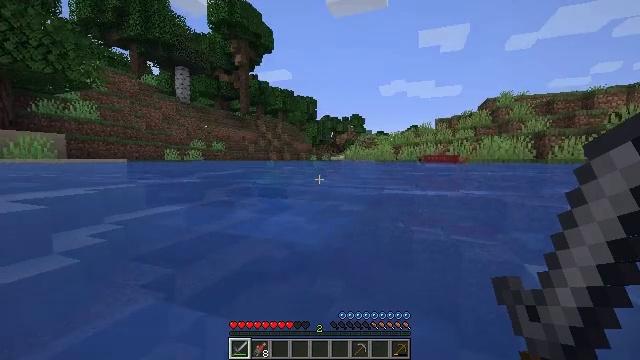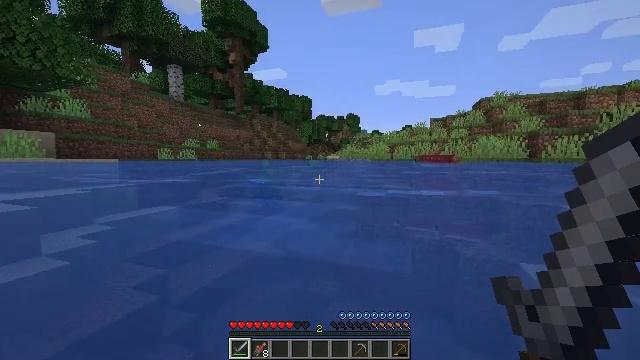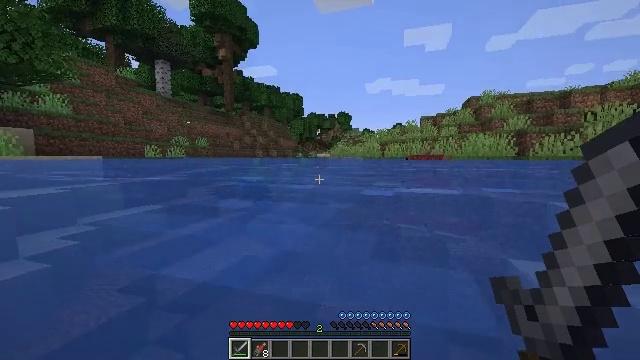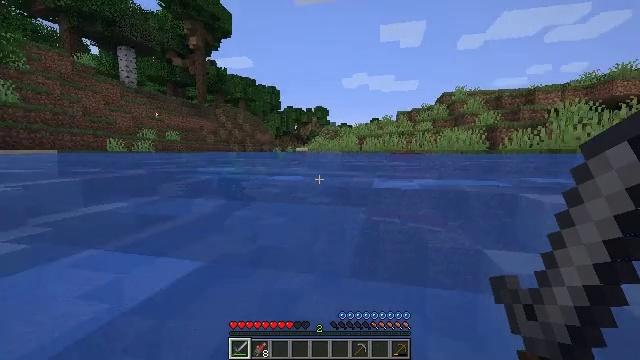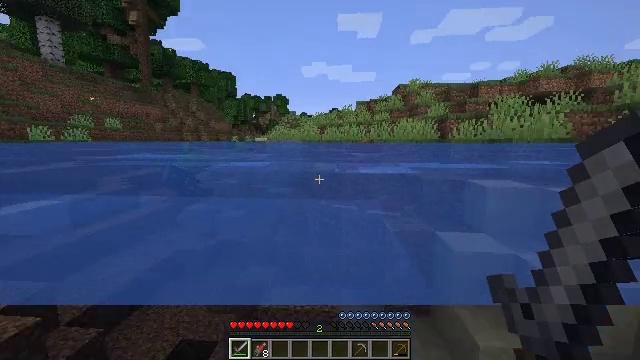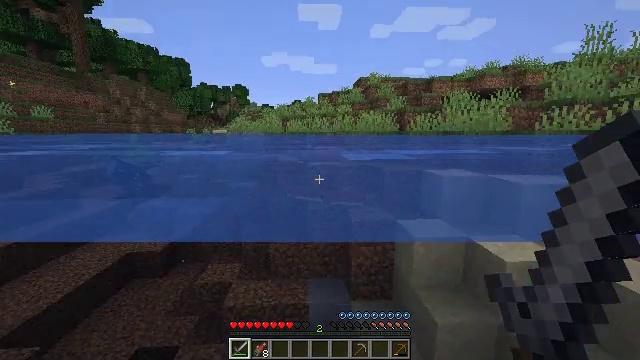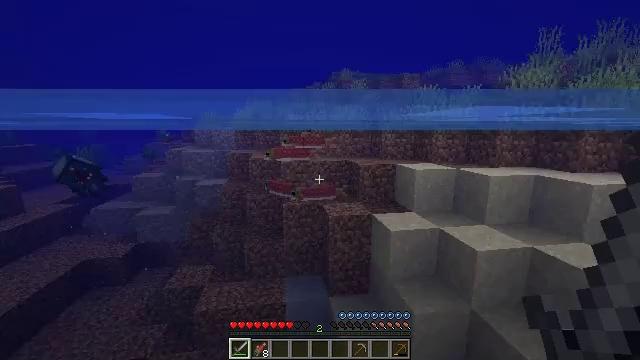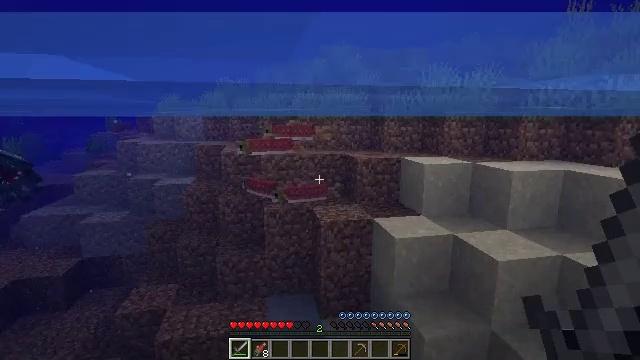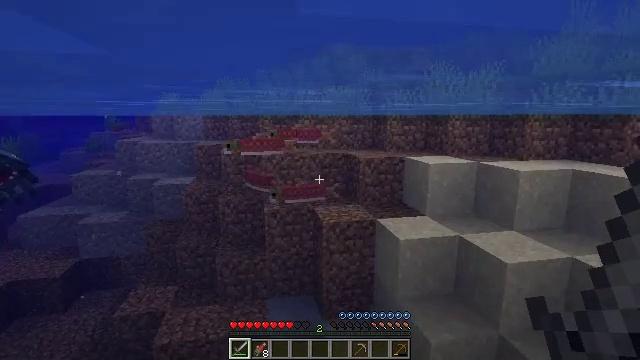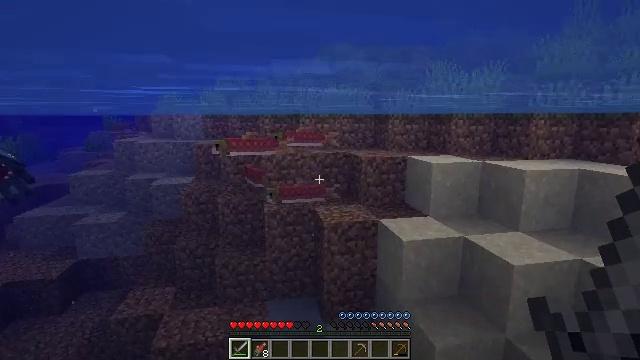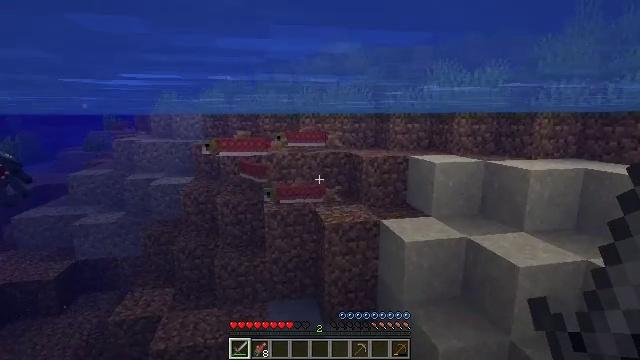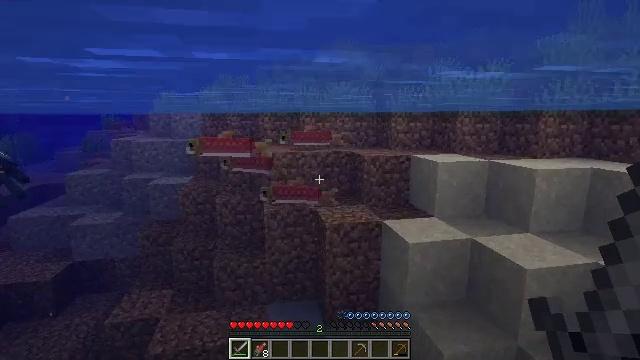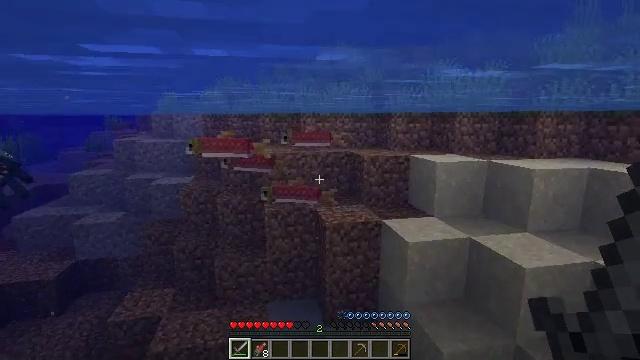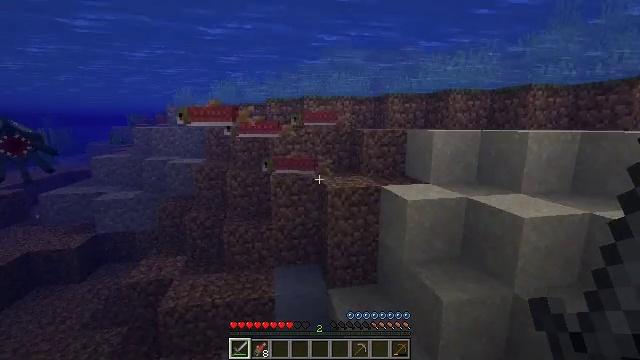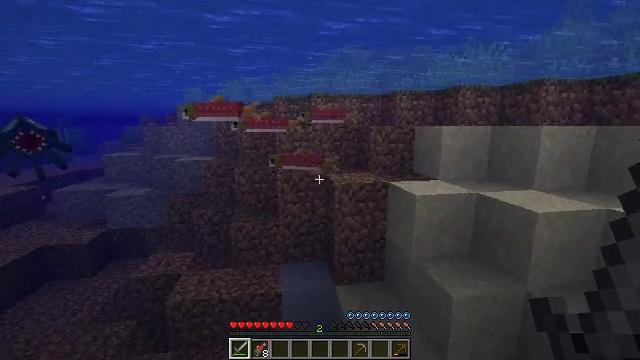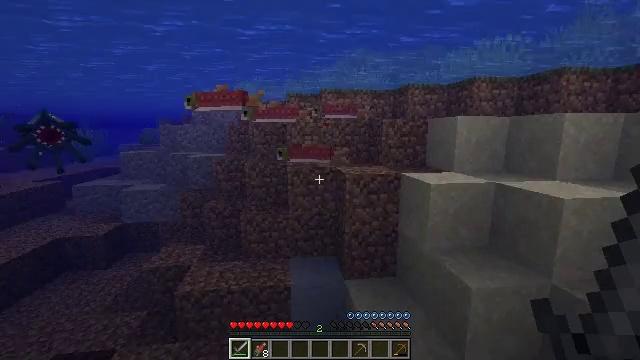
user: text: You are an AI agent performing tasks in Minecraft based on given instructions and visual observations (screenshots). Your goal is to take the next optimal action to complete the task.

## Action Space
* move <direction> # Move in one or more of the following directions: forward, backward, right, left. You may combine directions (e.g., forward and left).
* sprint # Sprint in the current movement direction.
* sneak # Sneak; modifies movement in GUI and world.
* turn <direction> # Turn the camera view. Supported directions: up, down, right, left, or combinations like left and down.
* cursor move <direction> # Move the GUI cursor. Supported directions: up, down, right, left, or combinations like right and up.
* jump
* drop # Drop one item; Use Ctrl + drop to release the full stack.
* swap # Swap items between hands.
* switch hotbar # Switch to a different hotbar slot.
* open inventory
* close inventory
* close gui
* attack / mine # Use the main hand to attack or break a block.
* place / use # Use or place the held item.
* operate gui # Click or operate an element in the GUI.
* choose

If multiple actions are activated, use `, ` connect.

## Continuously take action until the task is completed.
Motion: motion action
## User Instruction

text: Kill aquatic mobs.
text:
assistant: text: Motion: move forward, turn right
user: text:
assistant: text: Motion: move forward, turn right
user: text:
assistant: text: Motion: move forward, turn right and down
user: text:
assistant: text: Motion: move forward, turn right and down
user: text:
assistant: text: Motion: move forward, turn right and down
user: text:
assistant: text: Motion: move forward, turn right
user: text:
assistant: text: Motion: move forward, turn right
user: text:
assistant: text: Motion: move forward
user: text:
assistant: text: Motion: move forward
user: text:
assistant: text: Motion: move forward
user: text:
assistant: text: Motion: move forward, sprint
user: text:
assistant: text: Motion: move forward, sprint
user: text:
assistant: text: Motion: move forward, sprint
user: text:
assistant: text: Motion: move forward, sprint, turn left
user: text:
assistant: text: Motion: move forward, sprint, turn left and up
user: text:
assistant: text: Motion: move forward, turn left and up
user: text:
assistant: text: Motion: move forward, turn left and up
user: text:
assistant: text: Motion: move forward
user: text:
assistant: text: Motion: move forward, turn left and up
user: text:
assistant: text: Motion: move forward, turn left and up
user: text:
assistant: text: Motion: move forward, turn up
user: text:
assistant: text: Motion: move forward
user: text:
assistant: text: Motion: move forward
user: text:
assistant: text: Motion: move forward, turn left and up
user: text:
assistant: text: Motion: move forward, turn left and up
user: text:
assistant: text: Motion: move forward, turn left and up
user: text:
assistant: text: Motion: move forward, attack / mine
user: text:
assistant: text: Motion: move forward, attack / mine
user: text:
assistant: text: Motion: move forward, attack / mine
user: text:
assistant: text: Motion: move forward